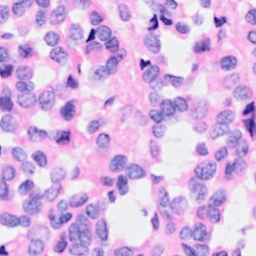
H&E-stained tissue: Breast